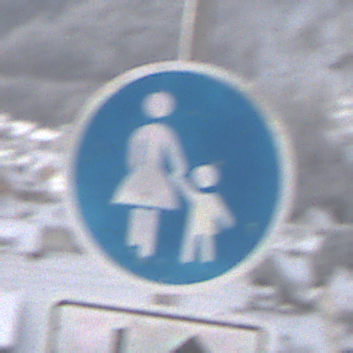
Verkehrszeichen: Gehweg
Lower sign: RichtungsangabeDurchPfeile8
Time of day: MorningAfternoon
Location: Outdoor (Nature)
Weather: PartlyCloudy
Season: Winter
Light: Natural